Interaction volume radius: 5 \u00c5
Interaction volume height: 30 \u00c5
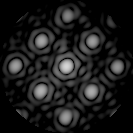
Disorder parameter: 0.1011